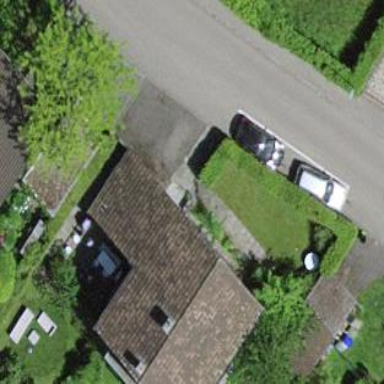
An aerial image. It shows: Simple house.